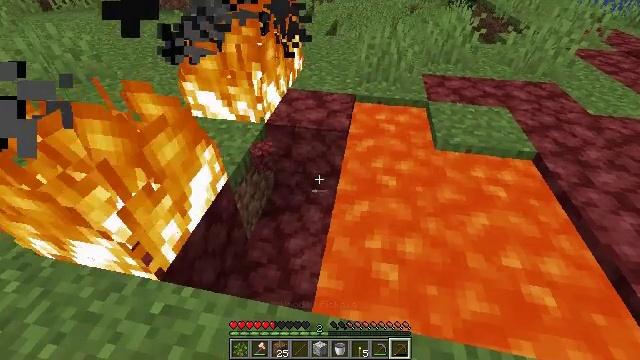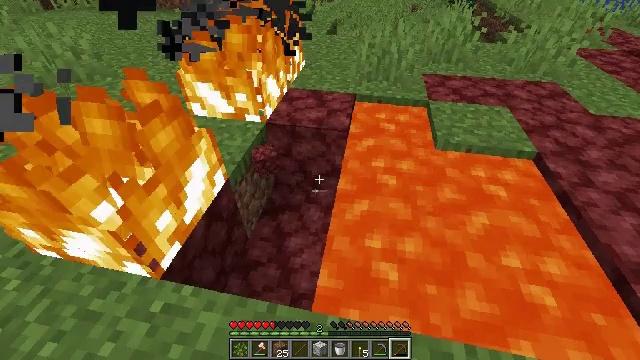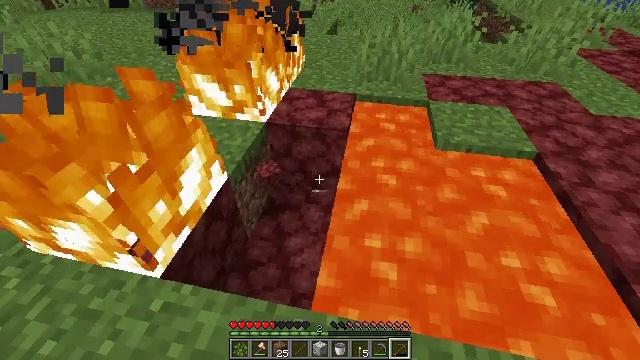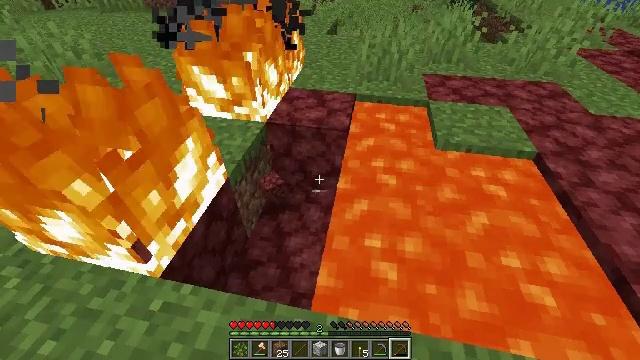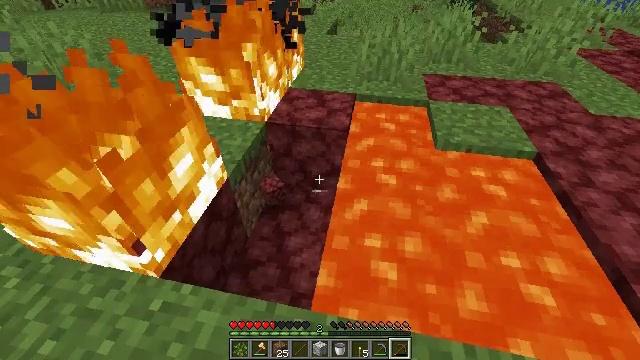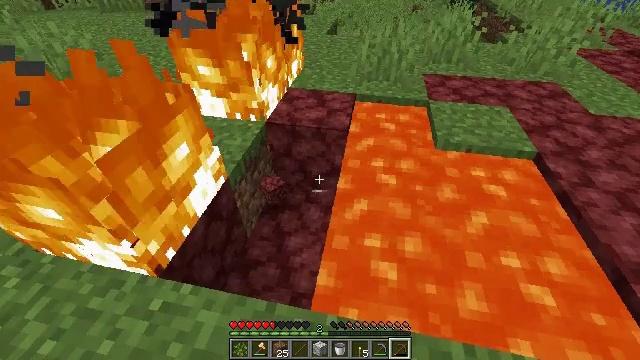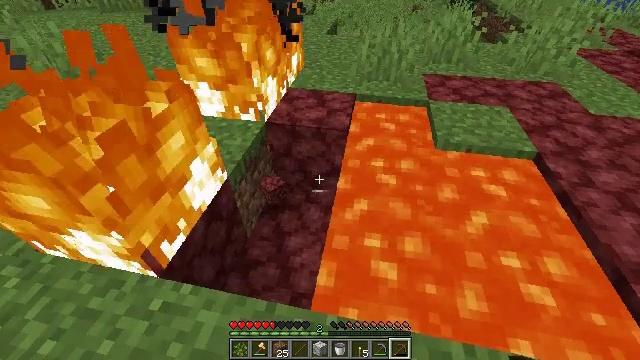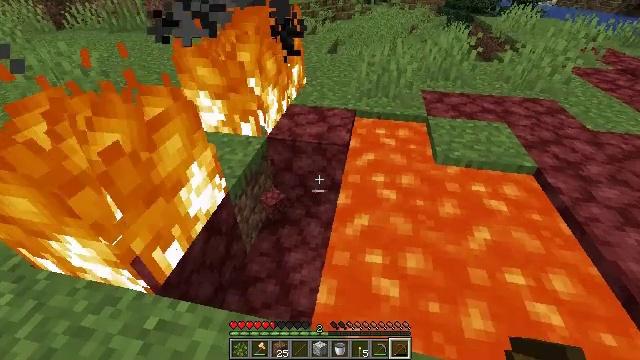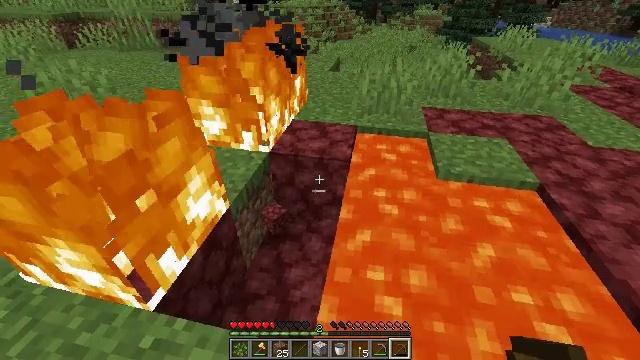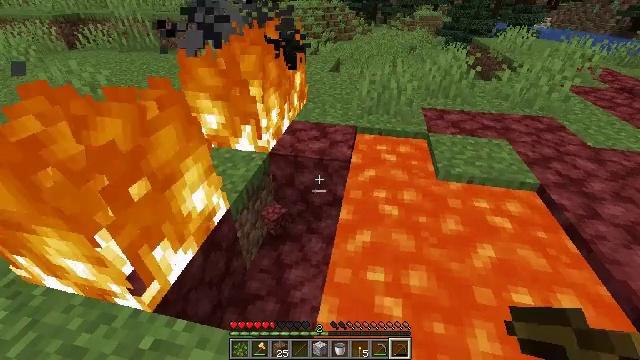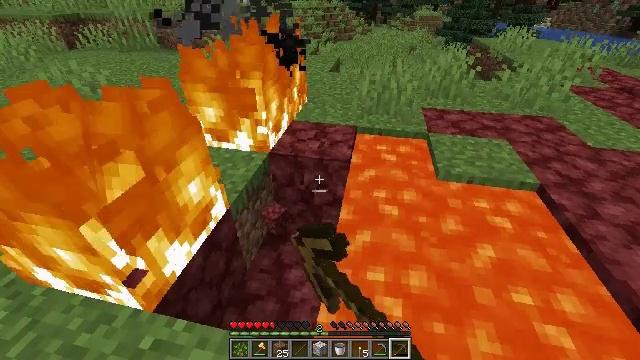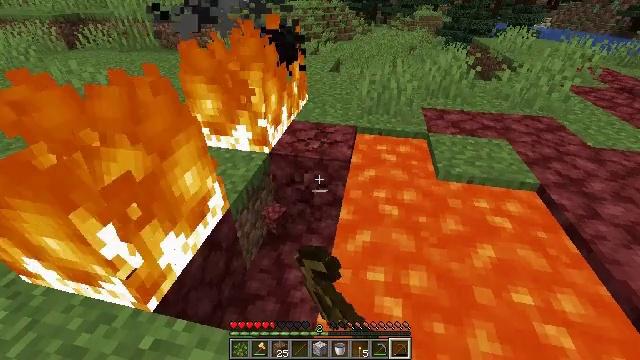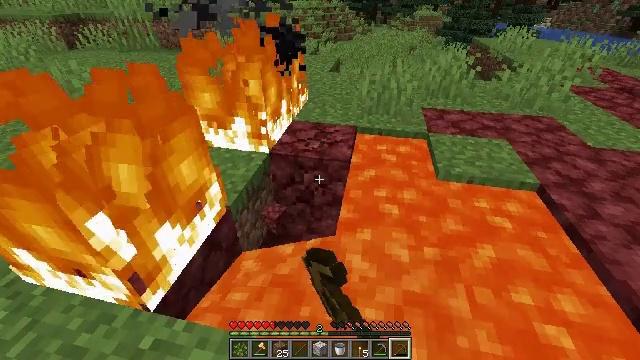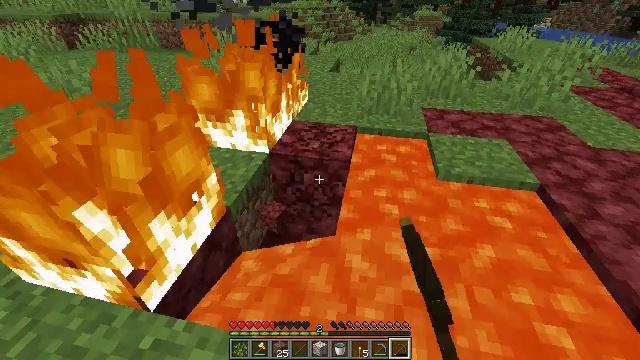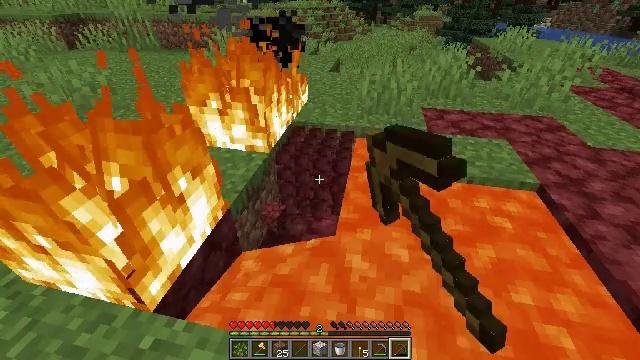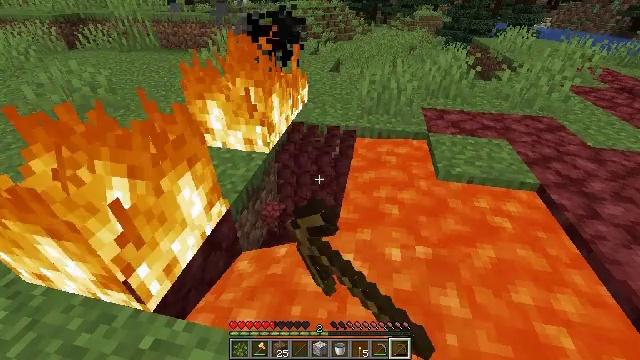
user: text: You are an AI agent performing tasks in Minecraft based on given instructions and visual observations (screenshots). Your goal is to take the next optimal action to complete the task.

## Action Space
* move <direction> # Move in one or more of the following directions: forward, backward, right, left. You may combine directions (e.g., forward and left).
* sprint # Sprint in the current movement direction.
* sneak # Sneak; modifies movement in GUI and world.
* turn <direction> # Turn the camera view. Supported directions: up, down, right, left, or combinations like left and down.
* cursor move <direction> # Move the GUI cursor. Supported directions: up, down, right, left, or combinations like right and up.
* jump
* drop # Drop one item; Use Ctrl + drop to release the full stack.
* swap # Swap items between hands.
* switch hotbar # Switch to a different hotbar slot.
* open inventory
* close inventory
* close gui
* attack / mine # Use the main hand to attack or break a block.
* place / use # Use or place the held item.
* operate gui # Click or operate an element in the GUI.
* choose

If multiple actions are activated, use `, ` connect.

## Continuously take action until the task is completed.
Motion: motion action
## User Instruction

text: Attack the netherrack to gather it.
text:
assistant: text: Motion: no_op
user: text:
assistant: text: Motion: no_op
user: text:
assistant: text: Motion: no_op
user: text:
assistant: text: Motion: no_op
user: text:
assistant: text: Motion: no_op
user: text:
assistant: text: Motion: no_op
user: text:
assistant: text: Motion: turn up
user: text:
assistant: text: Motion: turn up
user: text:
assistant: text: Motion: attack / mine
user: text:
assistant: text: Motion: attack / mine
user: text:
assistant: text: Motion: attack / mine
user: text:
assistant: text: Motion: attack / mine
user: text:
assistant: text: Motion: attack / mine
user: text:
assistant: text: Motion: attack / mine
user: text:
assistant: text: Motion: attack / mine
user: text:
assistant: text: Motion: attack / mine
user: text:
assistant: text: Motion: attack / mine
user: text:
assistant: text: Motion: attack / mine
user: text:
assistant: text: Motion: attack / mine
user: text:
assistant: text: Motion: attack / mine